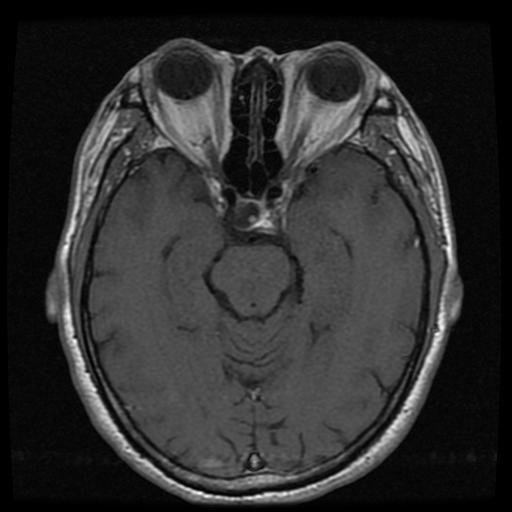
Label: pituitary